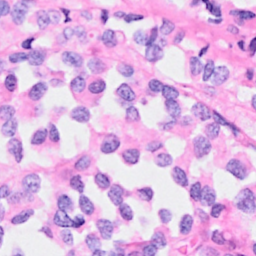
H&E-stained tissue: Breast